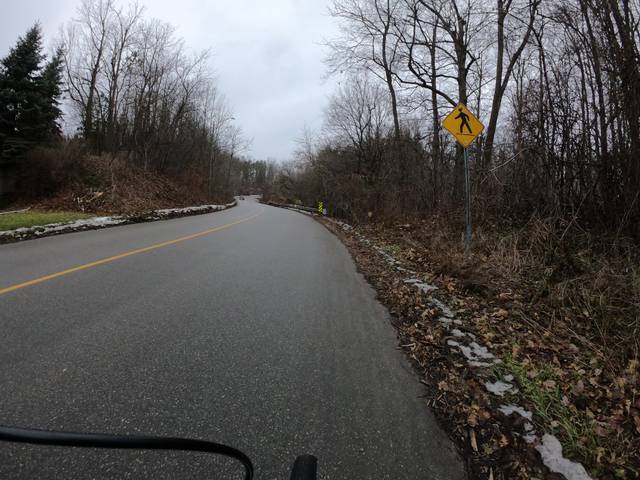
Region: Canada
Coordinates: 43.396, -80.421